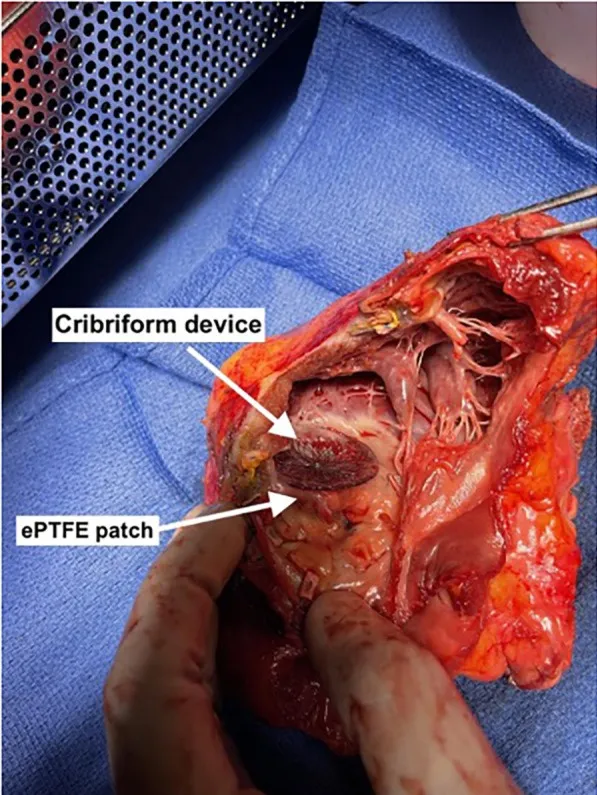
Cut open cardiectomy specimen ventricular septal device in place alongside expanded polytetrafluorethylene patch with complete closure of residual ventricular septal rupture.
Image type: medical_photograph (other_medical_photograph)